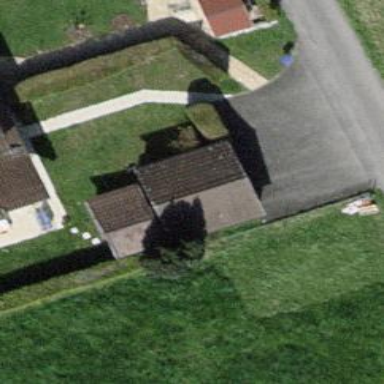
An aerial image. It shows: Group of garages.